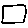
Label: square